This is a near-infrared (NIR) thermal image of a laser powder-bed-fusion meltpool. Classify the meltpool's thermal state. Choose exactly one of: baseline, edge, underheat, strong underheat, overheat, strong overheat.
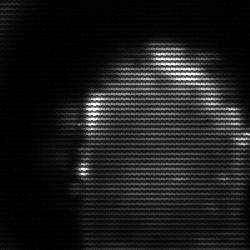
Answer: baseline